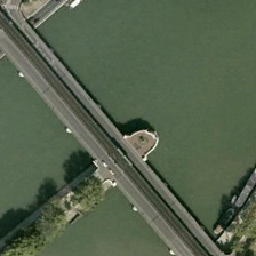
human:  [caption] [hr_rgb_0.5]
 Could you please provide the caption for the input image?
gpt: A straight bridge spans the pale green river.

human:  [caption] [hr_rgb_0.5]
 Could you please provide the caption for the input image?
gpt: There is a plant belt in the middle of the bridge.

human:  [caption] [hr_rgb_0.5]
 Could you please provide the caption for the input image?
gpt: There is a plant belt in the middle of the bridge.

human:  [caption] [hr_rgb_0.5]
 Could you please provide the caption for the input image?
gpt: The straight bridge spans the light green river.

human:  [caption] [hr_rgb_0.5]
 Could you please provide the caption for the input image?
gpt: There is a plant belt in the middle of the bridge.